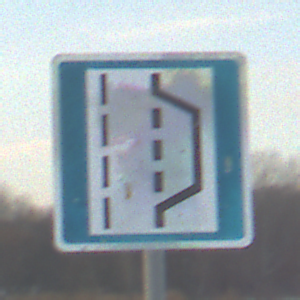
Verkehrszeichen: NothalteUndPannenbucht
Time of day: SunriseSunset
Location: Outdoor (Nature)
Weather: PartlyCloudy
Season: NotSpecified
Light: Natural